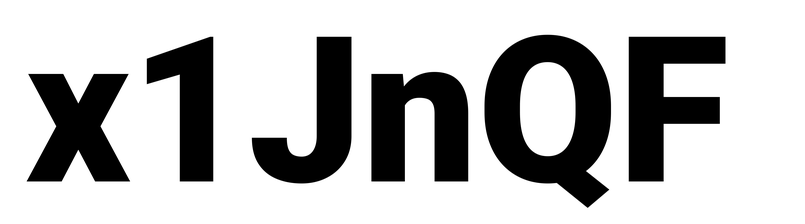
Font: Roboto_Black